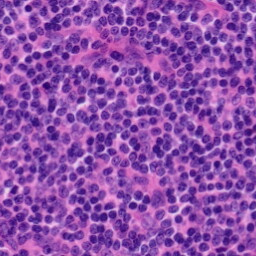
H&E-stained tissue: Tonsil